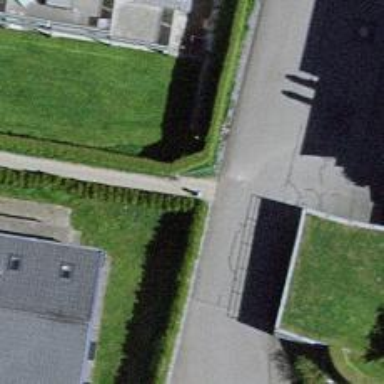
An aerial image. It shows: Path made of paving stones.